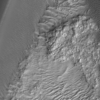
Label: not_dusty